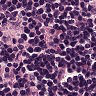
Metastatic tissue present: no